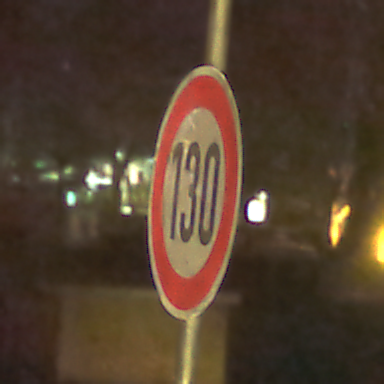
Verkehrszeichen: Geschwindigkeit130
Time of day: Night
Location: Outdoor (Suburban)
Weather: Clear
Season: NotSpecified
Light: Artificial